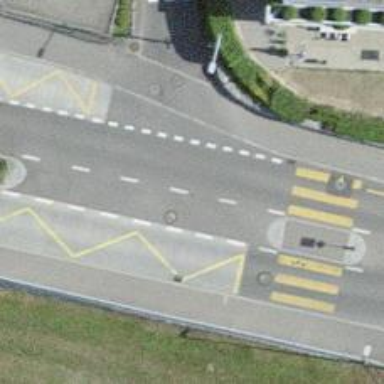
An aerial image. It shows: Bus stop with designated public transport stop position.